Question: I'm using Flash Builder 4 Premium. My application has a title bar that I don't want to scroll, and a group underneath that should scroll. Here is the group that I want to be able to scroll:
'''
<s:Scroller id="scrlMemberManager" includeIn="MemberManager" y="79" width="100%" height="100%" creationComplete="memberManagerInit()">
<s:Group id="grpMemberManager">
<s:Rect top="0" left="0" width="100%" height="100%">
<s:fill>
<s:SolidColor color="#bdbec0" />
</s:fill>
</s:Rect>
<s:Panel id="pnlCenterMembers" width="597" height="444" x="10" y="5" title="Center Members">
<s:Panel x="7" y="9" width="259" height="388" title="Create Member" dropShadowVisible="false">
<s:TextInput x="71" y="11" width="164" id="txtCenterNewMemName" creationComplete="setUpTabKey(txtCenterNewMemName, null, txtCenterNewMemEmail)"/>
<s:Label x="6" y="18" text="Name" width="60" textAlign="right"/>
<s:TextInput x="71" y="41" width="164" id="txtCenterNewMemEmail" creationComplete="setUpTabKey(txtCenterNewMemEmail, txtCenterNewMemName, cboCenterNewMemGroup)"/>
<s:Label x="6" y="48" text="Email" width="60" textAlign="right"/>
<s:ComboBox x="71" y="71" width="164" id="cboCenterNewMemGroup" creationComplete="{ newMemGroup_creationCompleteHandler(event); setUpTabKey(cboCenterNewMemGroup, txtCenterNewMemEmail, null); }" textAlign="center" dataProvider="{getCenterGroupNamesResult.lastResult}" />
<s:Button x="165" y="101" label="Create" click="createUser('Center')" id="btnCenterCreateNewMem"/>
<s:Label x="6" y="78" text="Group" width="60" textAlign="right"/>
</s:Panel>
<s:Panel x="274" y="10" width="314" height="388" title="Member List" dropShadowVisible="false" id="pnlCenterMemberList">
<mx:DataGrid x="10" y="10" width="294" height="275" id="grdCenterMemberList" dataProvider="{getCenterMembersResult.lastResult}" allowMultipleSelection ="true" dragEnabled="false">
<mx:columns>
<mx:DataGridColumn headerText="Member Name" dataField="username"/>
</mx:columns>
</mx:DataGrid>
<s:Button x="10" y="295" label="Add To / Rem From Group" width="140" id="btnCenterAssignToGroup" click="assignMemberToGroup('Center')" fontSize="9"/>
<s:Button x="10" y="324" label="Change Password" width="140" id="btnCenterChangePassword" click="changePassword('Center')" visible="false"/>
<s:Button y="295" label="Delete" width="140" id="btnCenterDeleteMember" click="deleteMember_clickHandler(event)" right="9"/>
</s:Panel>
</s:Panel>
<s:Panel id="pnlOnlineMembers" width="597" height="444" x="627" y="5" title="Our Online Members">
<s:Button y="-26" id="btnSwitchOnlineMembers" label="Show All Online Members" width="170" right="7" click="switchOnlineMembers()"/>
<s:Panel x="7" y="9" width="259" height="388" title="Create Member" dropShadowVisible="false">
<s:Label x="6" y="18" text="Name" width="60" textAlign="right"/>
<s:Label x="6" y="48" text="Password" width="60" textAlign="right"/>
<s:Label x="6" y="108" text="Email" width="60" textAlign="right"/>
<s:Label x="6" y="138" text="Group" width="60" textAlign="right"/>
<s:Label x="6" y="71" text="Confirm Password" width="60" textAlign="right"/>
<s:TextInput x="71" y="11" width="164" id="txtOnlineNewMemName" creationComplete="setUpTabKey(txtOnlineNewMemName, null, txtOnlineNewMemPassword1);"/>
<s:TextInput x="71" y="41" width="164" id="txtOnlineNewMemPassword1" displayAsPassword="true" creationComplete="setUpTabKey(txtOnlineNewMemPassword1, txtOnlineNewMemName, txtOnlineNewMemPassword2);"/>
<s:TextInput x="71" y="71" width="164" id="txtOnlineNewMemPassword2" displayAsPassword="true" creationComplete="setUpTabKey(txtOnlineNewMemPassword2, txtOnlineNewMemPassword1, txtOnlineNewMemEmail);"/>
<s:TextInput x="71" y="101" id="txtOnlineNewMemEmail" width="164" creationComplete="setUpTabKey(txtOnlineNewMemEmail, txtOnlineNewMemPassword2, cboOnlineNewMemGroup);"/>
<s:ComboBox x="71" y="131" width="164" textAlign="center" id="cboOnlineNewMemGroup" dataProvider="{getCenterGroupNamesResult.lastResult}" creationComplete="setUpTabKey(cboOnlineNewMemGroup, txtOnlineNewMemEmail, null);" />
<s:Button x="165" y="160" label="Create" id="btnOnlineCreateNewMem" click="createUser('Online')"/>
</s:Panel>
<s:Panel x="274" y="10" width="314" height="388" title="Member List" dropShadowVisible="false">
<mx:DataGrid x="10" y="10" width="294" height="275" id="grdOnlineMemberList" dataProvider="{onlineMembersArray}" allowMultipleSelection="true">
<mx:columns>
<mx:DataGridColumn headerText="Member Name" dataField="username"/>
</mx:columns>
</mx:DataGrid>
<s:Button x="10" y="295" label="Add To / Rem From Group" width="140" id="btnOnlineAssignToGroup" click="assignMemberToGroup('Online')" fontSize="9"/>
<s:Button x="10" y="324" label="Change Password" width="140" id="btnOnlineChangePassword" click="changePassword('Online')" visible="false"/>
<s:Button x="163" y="295" label="Add To Our Center" width="140" id="btnOnlineAssignToCenter" click="assignMemberToCenter()" visible="false"/>
<s:Button x="163" y="295" label="Remove From Center" width="140" id="btnOnlineRemoveFromCenter" click="removeMemberFromCenter()"/>
</s:Panel>
</s:Panel>
<s:Button right="10" bottom="10" label="Admin Manager" id="btnAdminManager" visible="false" click="{ goToAdminManager(); }" creationComplete="{if (currentUserRights[center] == 'OWNER' || currentUserRights[center] == 'SUPERUSER') btnAdminManager.visible = true;}"/>
</s:Group>
</s:Scroller>
'''
Everything appears to work fine at first glance, but if you make the screen small enough to where you have to scroll, the background color doesn't fill the entire scroller, only the part that is initially shown before you start scrolling, so you get something that looks like this:

I'm not sure what the best way for me to fix this problem is, but I figure I could resize the background color Rect to match the scroller width...if I could find out what the scroller width is. And by scroller width, I mean the width of the content it contains, not the width of its viewport (hope my terminology is correct). Is there a way to find that width, or is there a better way of doing this? The width of each panel is set, but the size of the window may extend beyond the width of the content, so I want to make sure the background fills the user's window (excluding the title bar, of course), no matter what size their window is.
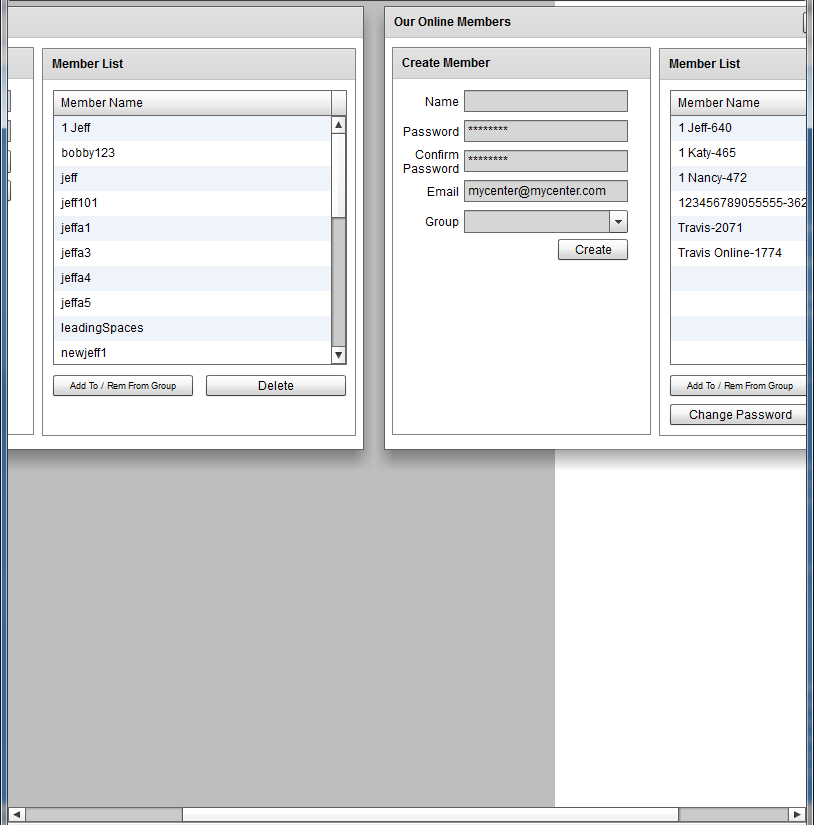
Answer: I just figured out a workaround.
I moved the background color Rect above the Scroller and set its position to the same as the Scroller. So now, it sits behind the scroller on the page with the same dimensions, and so when you are scrolling the Group, the Rect is not scrolling and you can still see the background color since the Scroller and Group backgrounds are transparent.